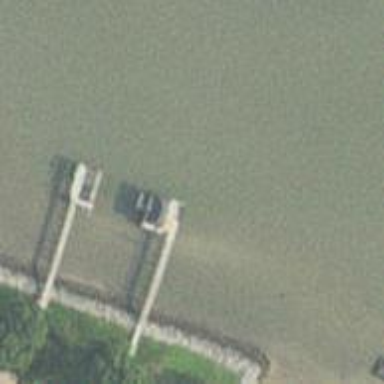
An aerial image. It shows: Man-made pier.